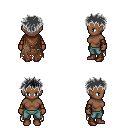
a pixel art fantasy rpg character, female body template, human, dark skin, brown tattered cape, teal pants, gray bedhead hairstyle, cloth bracers, brown shoes, four views (front, back, left, right), 2x2 character sprite sheet, small pixel art, hard edges, no anti-aliasing